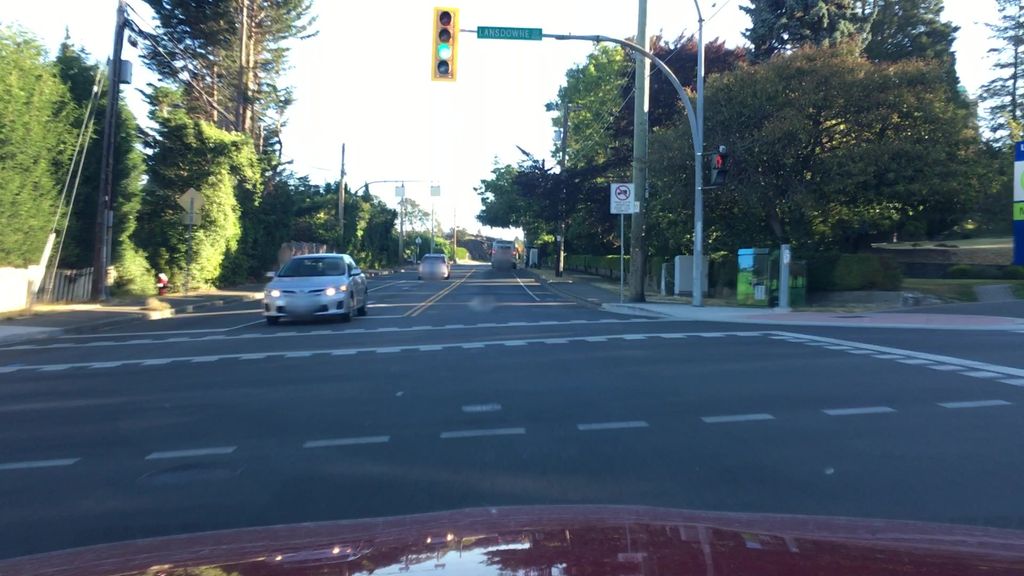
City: victoria